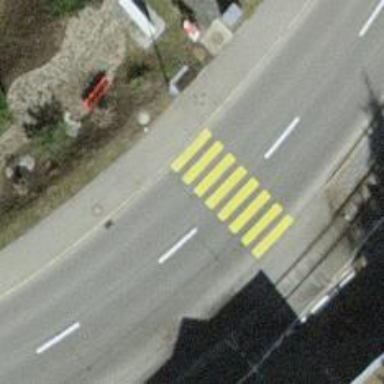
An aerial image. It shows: Secondary road with asphalt surface.